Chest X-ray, PA view. Patient: 53 years old, sex M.
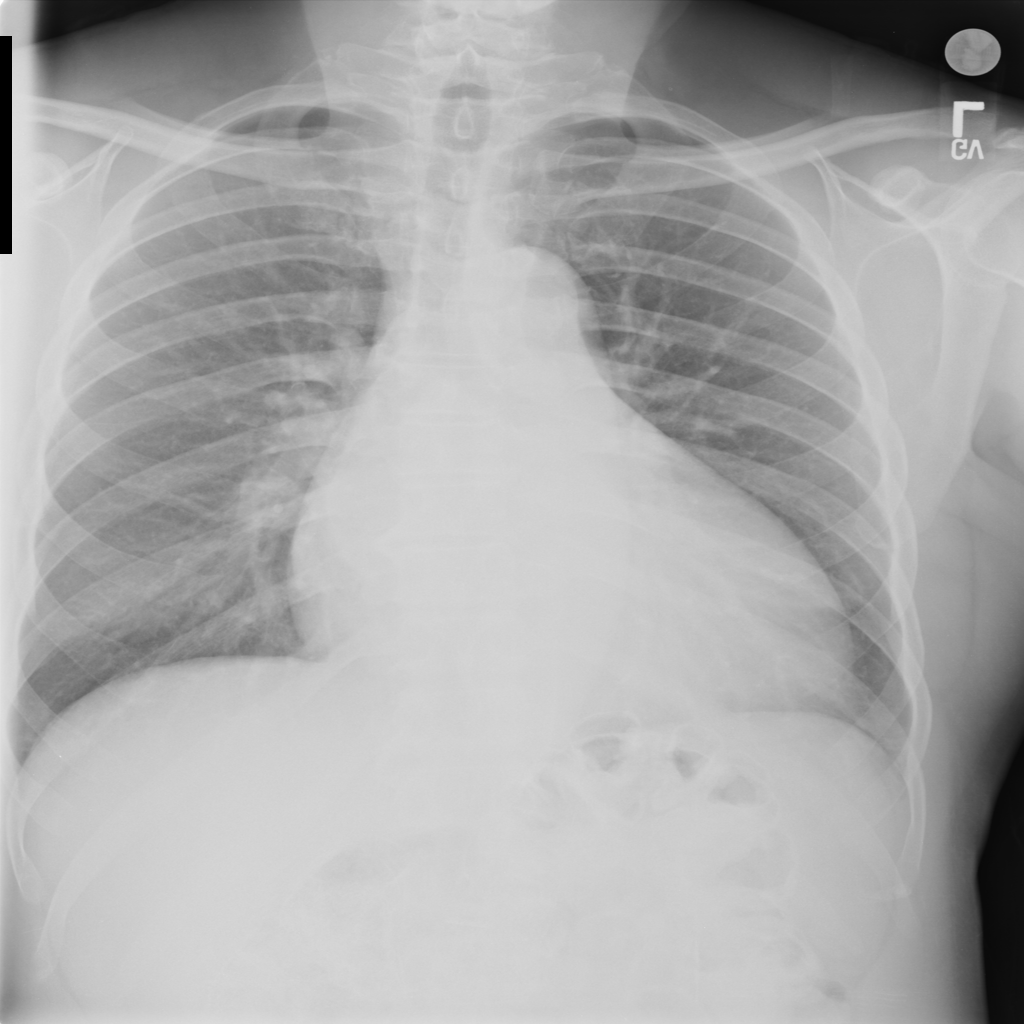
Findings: No Finding